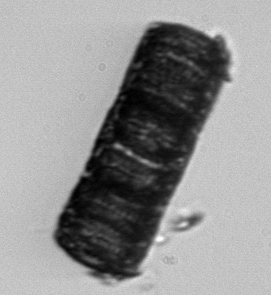
Label: Paralia_sulcata